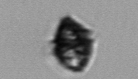
Label: Kryptoperidinium_triquetrum